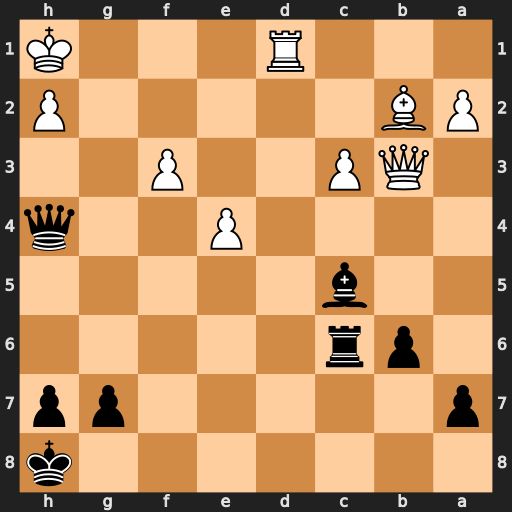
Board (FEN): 7k/p5pp/1pr5/2b5/4P2q/1QP2P2/PB5P/3R3K
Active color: b
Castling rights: -
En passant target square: -
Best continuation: Rd6 Qc2 Qf2 Qxf2 Rxd1+ Kg2 Bxf2